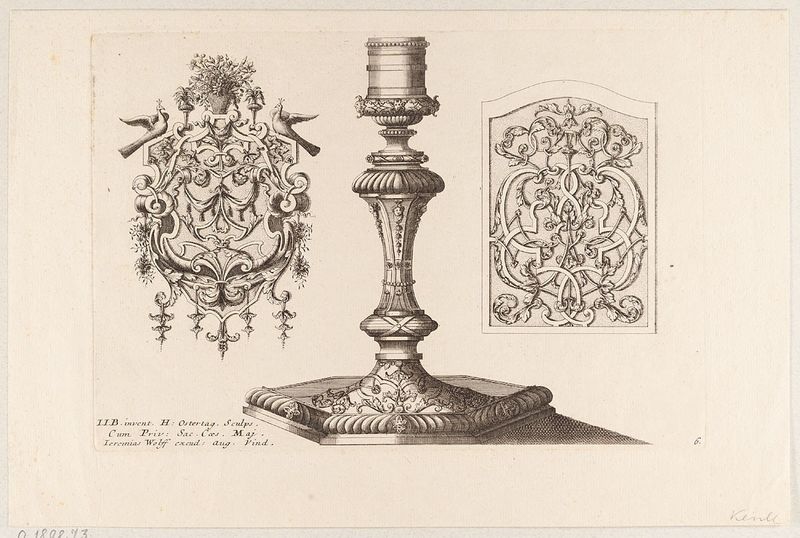
Titel: Leuchter, Kartusche und Füllung, Blatt 6 aus der Folge 'Neues Zierathen Buch von Schlingen und Bändelwerk'
Künstler: Johann Jacob Biller
Standort: Hamburg
Institution: Museum für Kunst und Gewerbe Hamburg
Schlagwörter: fuß, vogel, weiß, blumen, schwarz, tiere, ornament, barock, vögel, pflanzen, schrift, papier, grafik, graphik, kartusche, fotografie, photographie, maske, druckgraphik, druckgrafik, stich, kunstgewerbe, kerzenständer, kerzenhalter, kerzenleuchter, laubwerk, blattwerk, ständer, kupferstich, kunsthandwerk, blumenkorb, kandelaber, bandelwerk, tierornament, reproduktionen, barockzeit, barockzeitalter, industriedesign, druckerzeugnisse, blüte, tierornamente, ornamentstich, vorlageblätter